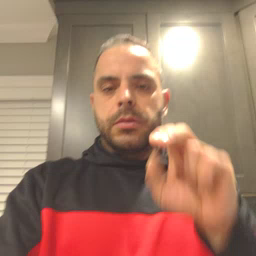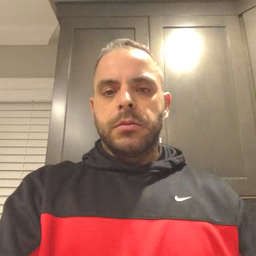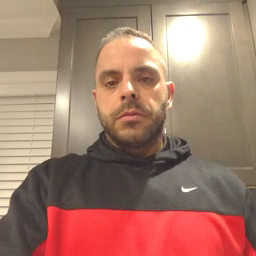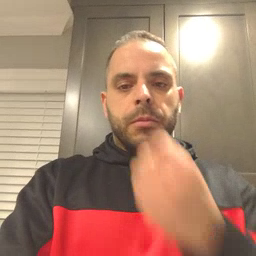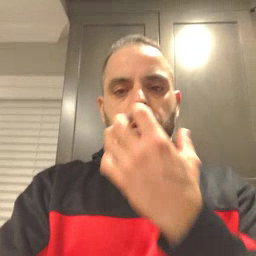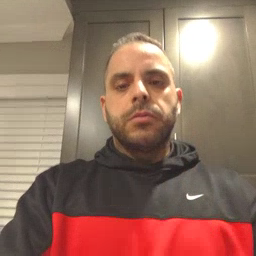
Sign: blow